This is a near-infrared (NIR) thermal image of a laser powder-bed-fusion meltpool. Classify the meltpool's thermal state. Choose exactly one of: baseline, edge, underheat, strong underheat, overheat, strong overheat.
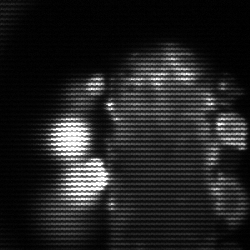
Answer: strong underheat